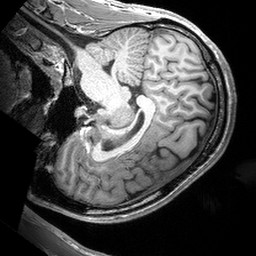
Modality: T1w
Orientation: sagittal
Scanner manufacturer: siemens
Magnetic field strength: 3 T
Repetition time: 2.53 s
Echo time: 0.00288 s